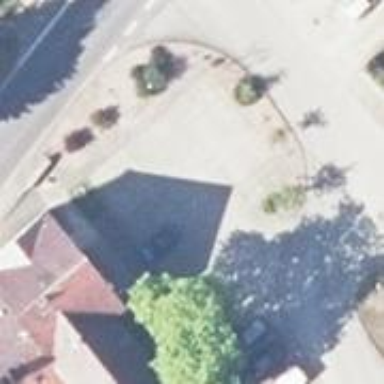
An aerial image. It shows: Parking area with surface.